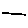
Label: line